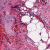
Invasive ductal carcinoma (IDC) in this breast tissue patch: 1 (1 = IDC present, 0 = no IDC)